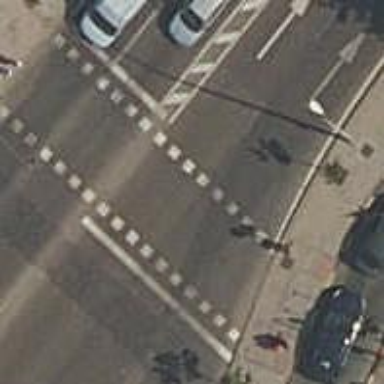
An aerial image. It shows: Road crossing with traffic signals.